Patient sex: M
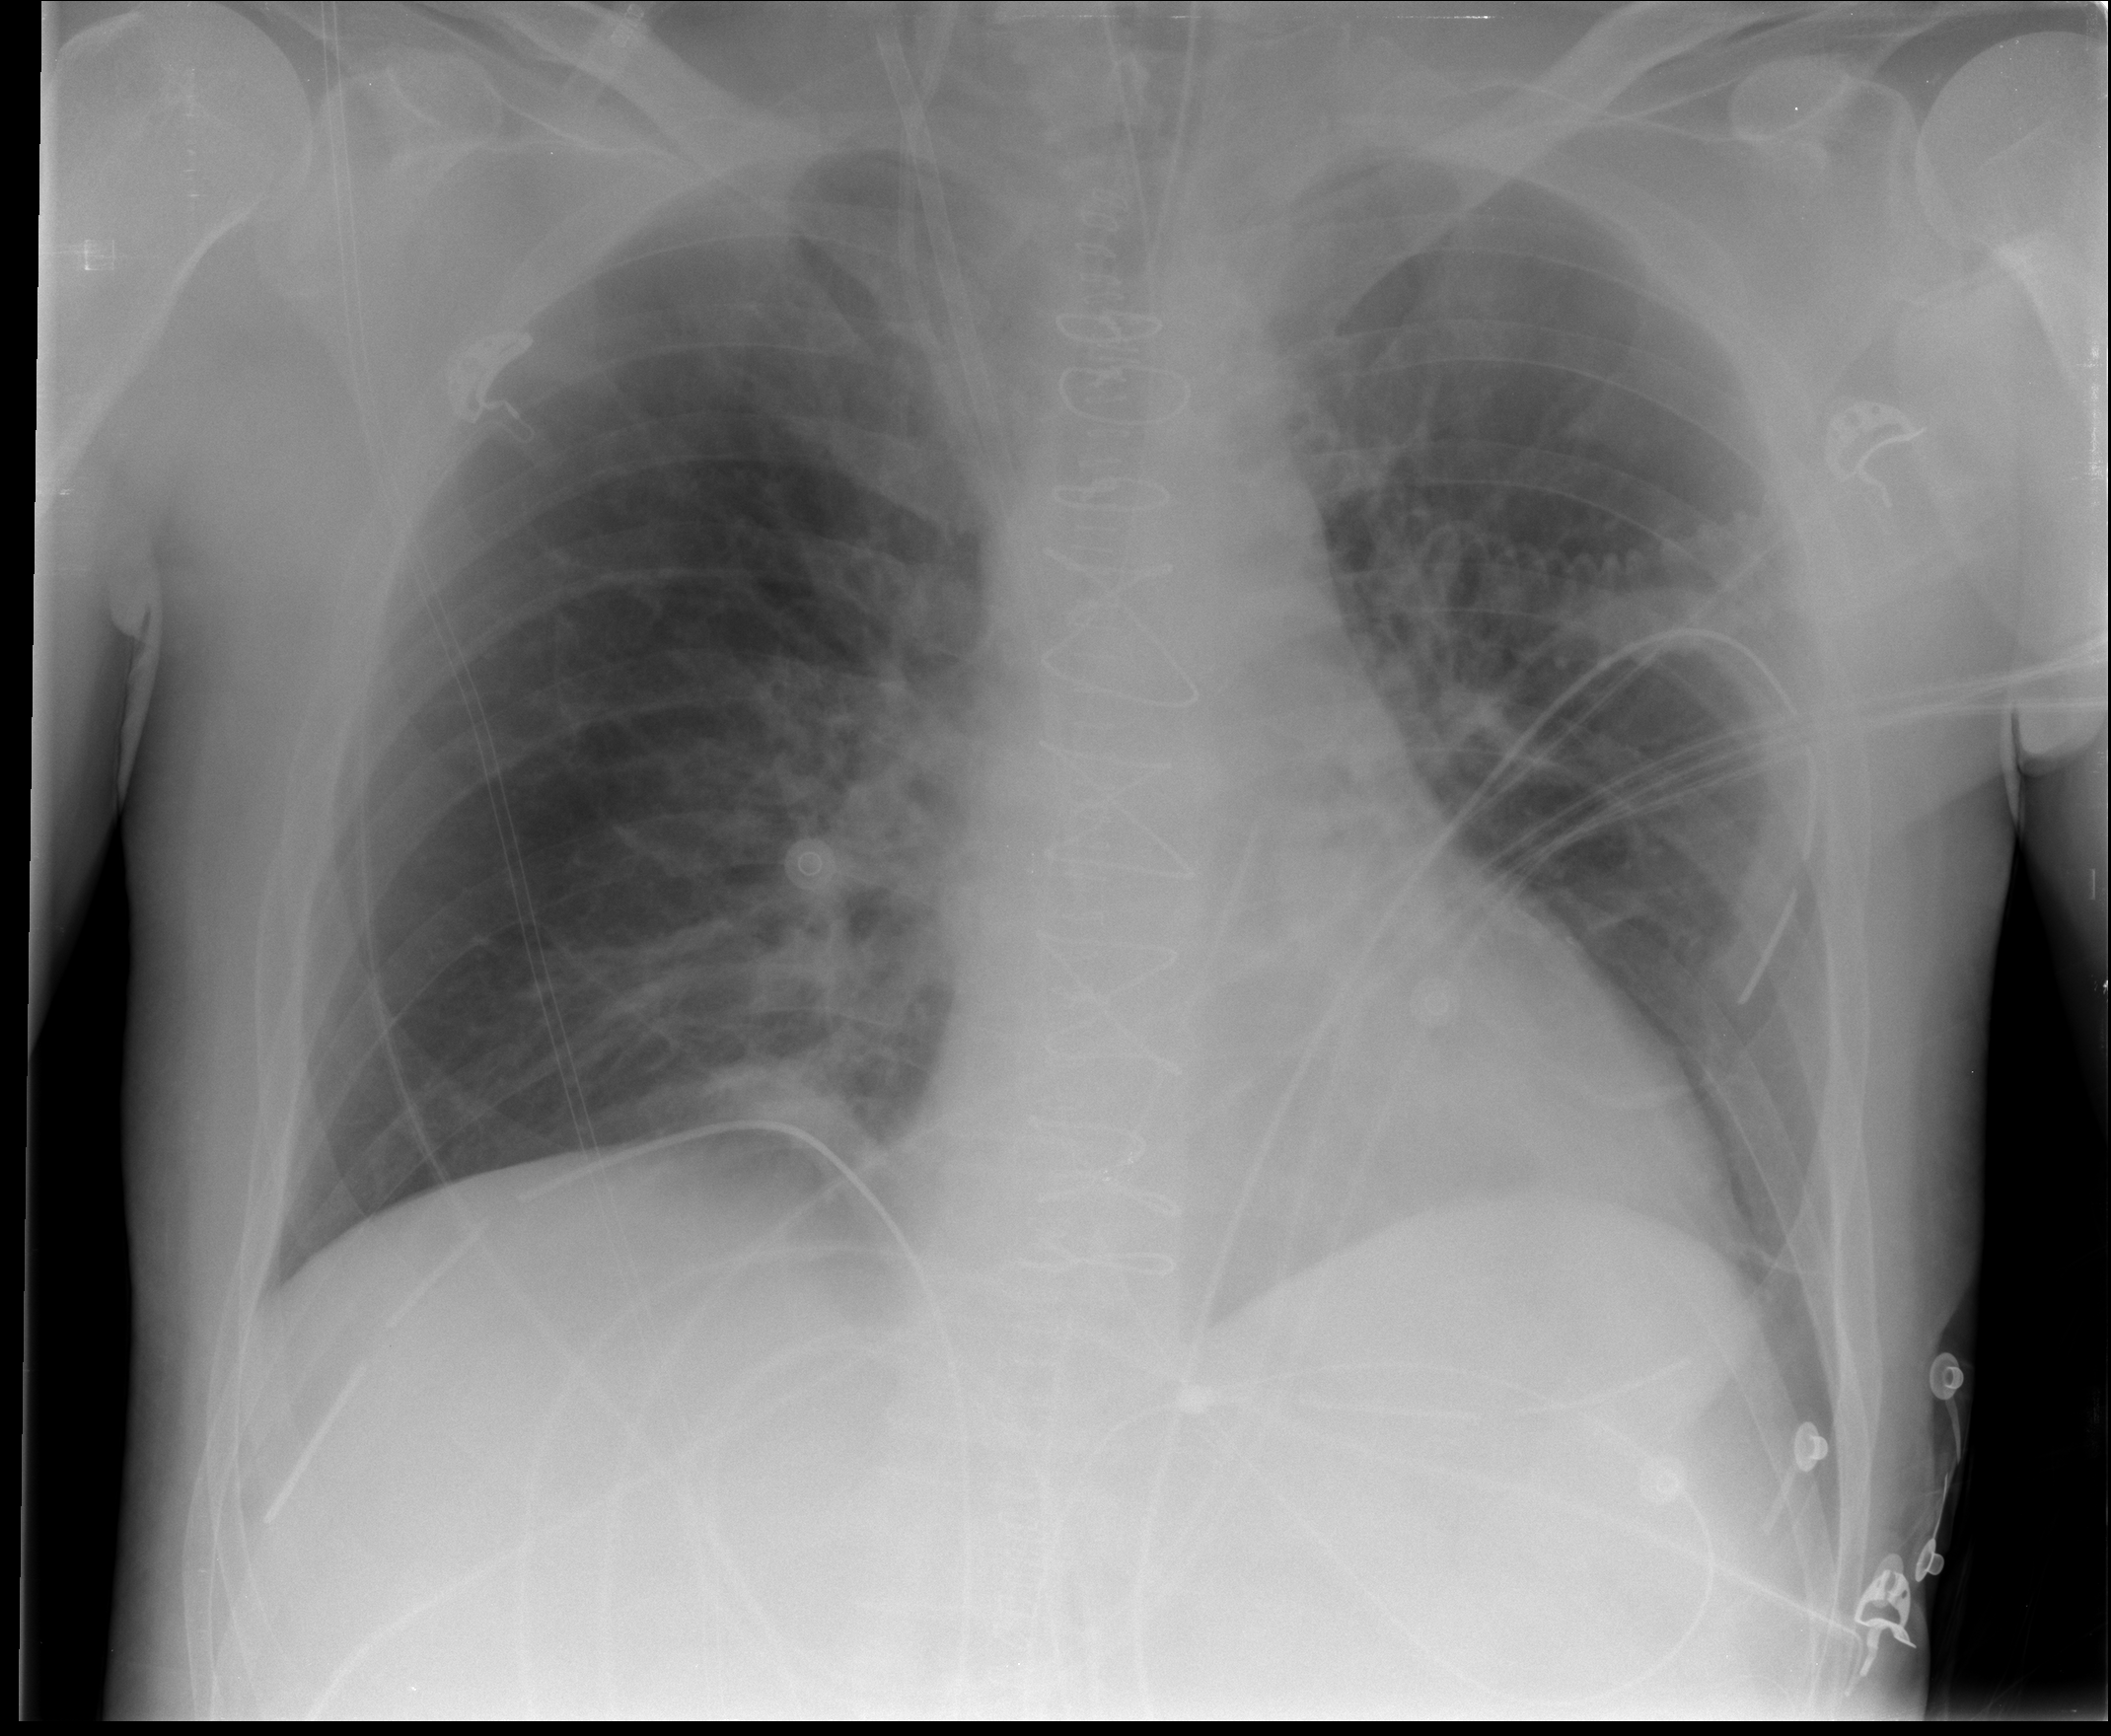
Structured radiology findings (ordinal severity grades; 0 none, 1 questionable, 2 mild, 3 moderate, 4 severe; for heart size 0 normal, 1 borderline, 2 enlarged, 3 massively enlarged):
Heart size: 0
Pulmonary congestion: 0
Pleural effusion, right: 0
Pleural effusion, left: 0
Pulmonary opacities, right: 1
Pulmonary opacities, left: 0
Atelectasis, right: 0
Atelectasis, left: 0